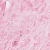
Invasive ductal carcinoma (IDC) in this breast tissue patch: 0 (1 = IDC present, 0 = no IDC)